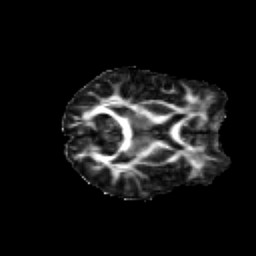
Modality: FA
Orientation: axial
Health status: healthy
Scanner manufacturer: siemens
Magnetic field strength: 3 T
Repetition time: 10 s
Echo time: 0.092 s